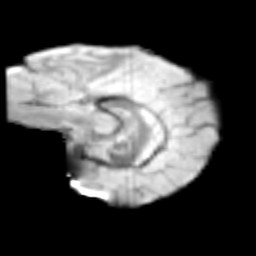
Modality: T2w
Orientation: sagittal
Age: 9
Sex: female
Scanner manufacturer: siemens
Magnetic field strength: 3 T
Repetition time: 3.8 s
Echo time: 0.07 s